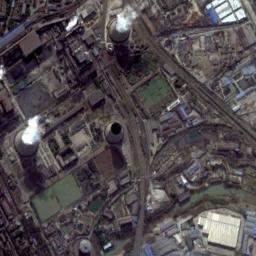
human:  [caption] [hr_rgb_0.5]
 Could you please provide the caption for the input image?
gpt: There is a thermal power station and a house in the open space by the road .

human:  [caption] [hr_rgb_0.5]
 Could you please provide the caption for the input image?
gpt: There are plant and machinery in the thermal power station, there are three cooling towers, two are steaming .

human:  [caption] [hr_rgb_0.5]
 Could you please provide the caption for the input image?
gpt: Many buildings of different shapes and sizes are beside the thermal power station .

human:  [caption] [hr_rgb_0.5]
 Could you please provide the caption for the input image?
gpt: The thermal power station is next to some buildings with white mist above .

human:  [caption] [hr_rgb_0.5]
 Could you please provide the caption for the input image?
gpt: There are many buildings and several chimneys on the thermal power station .